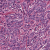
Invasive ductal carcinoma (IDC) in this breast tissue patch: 1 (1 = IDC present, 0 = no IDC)